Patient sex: M
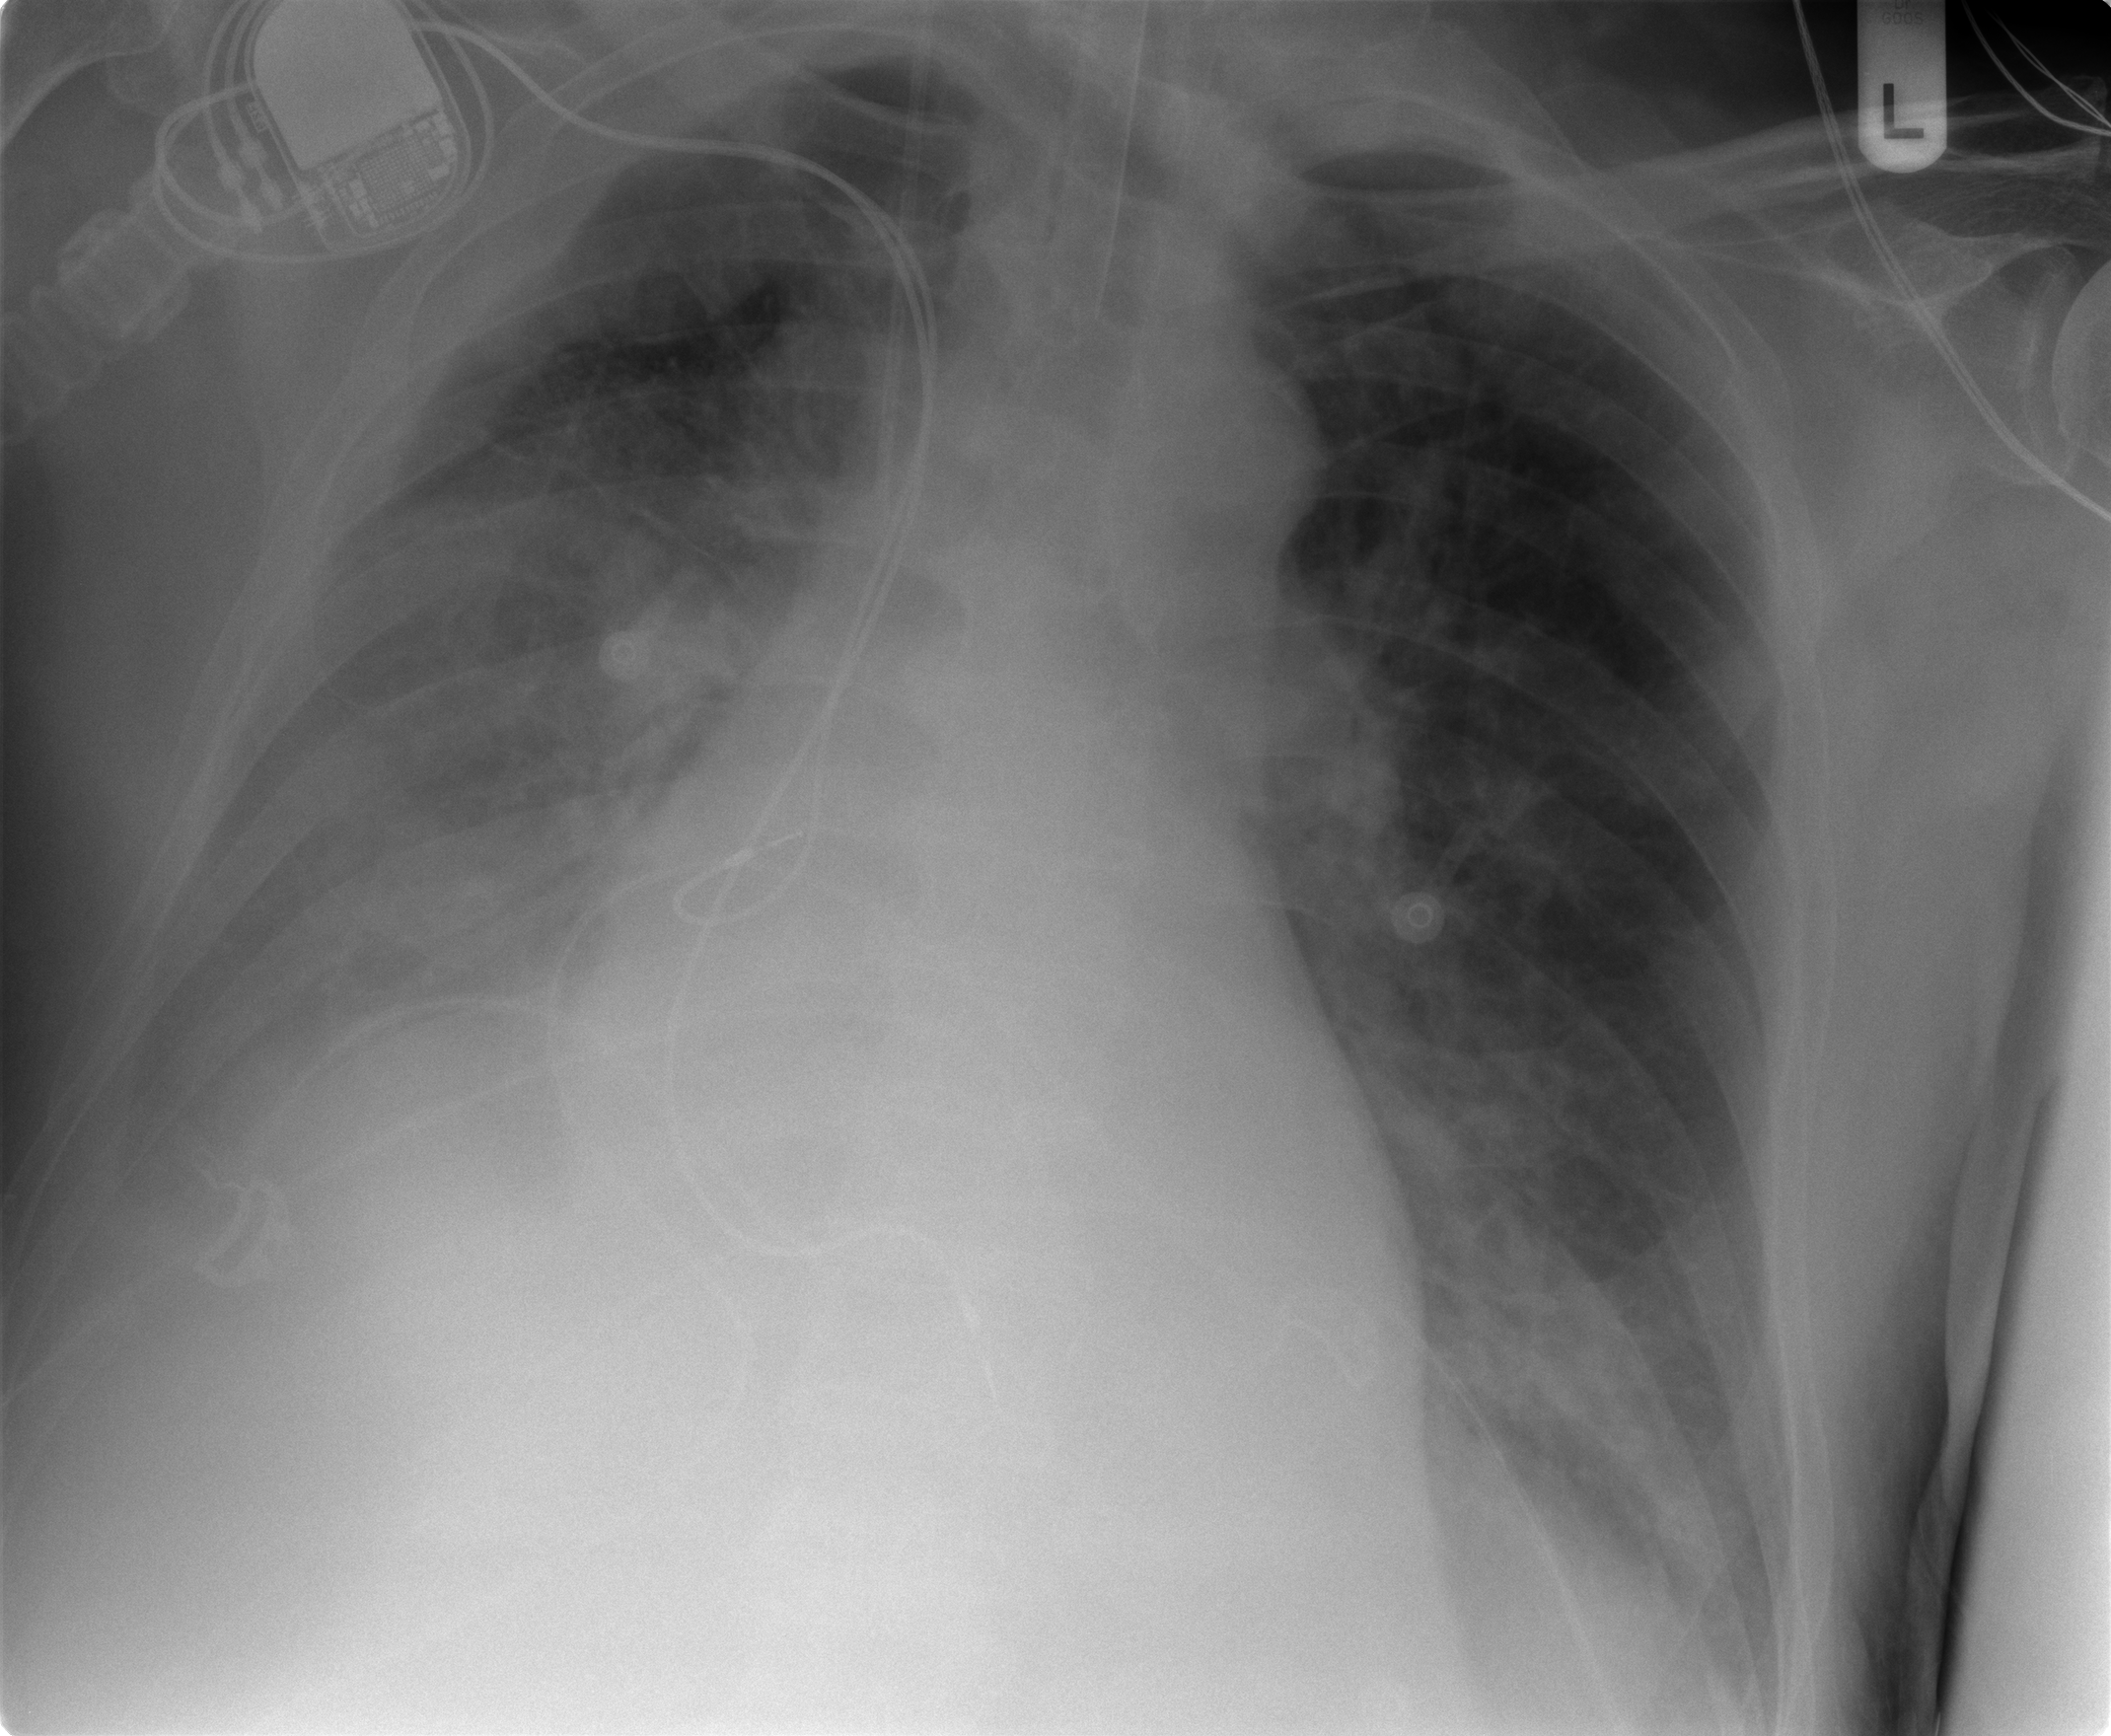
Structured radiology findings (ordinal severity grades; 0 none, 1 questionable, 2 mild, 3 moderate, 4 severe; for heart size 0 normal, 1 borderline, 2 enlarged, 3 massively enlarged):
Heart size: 0
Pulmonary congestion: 0
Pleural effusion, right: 3
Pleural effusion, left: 2
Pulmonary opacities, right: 2
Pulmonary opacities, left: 0
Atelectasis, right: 2
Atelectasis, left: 0